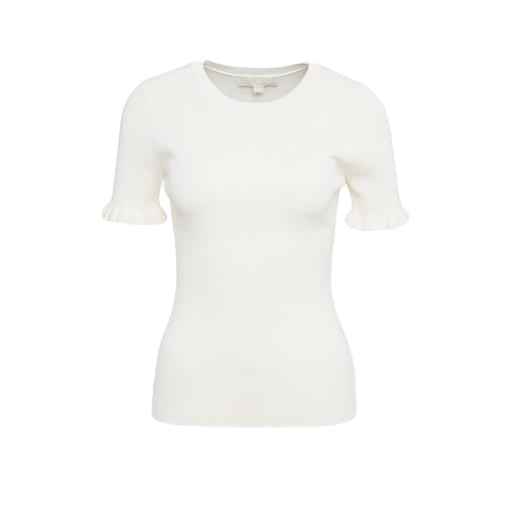
short-sleeve top only macy, white ruffle tee, white short-sleeved top, white background